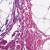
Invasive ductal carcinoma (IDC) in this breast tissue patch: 0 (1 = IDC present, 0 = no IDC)